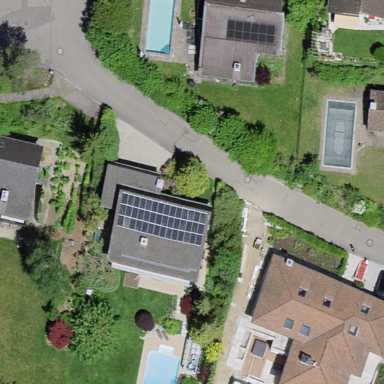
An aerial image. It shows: Residential building.